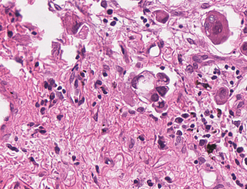
Tumor epithelial tissue: yes
Tumor-associated stroma tissue: yes
Normal tissue: no